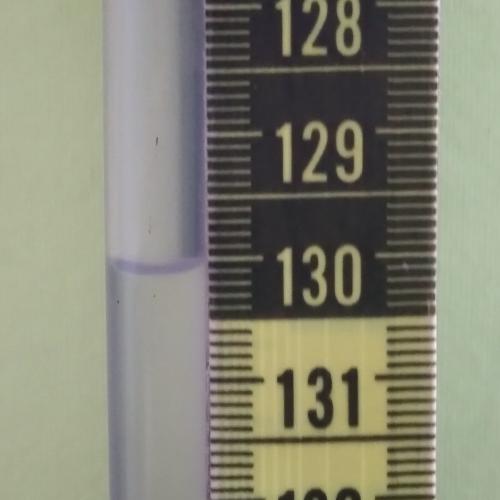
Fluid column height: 130.1 cm